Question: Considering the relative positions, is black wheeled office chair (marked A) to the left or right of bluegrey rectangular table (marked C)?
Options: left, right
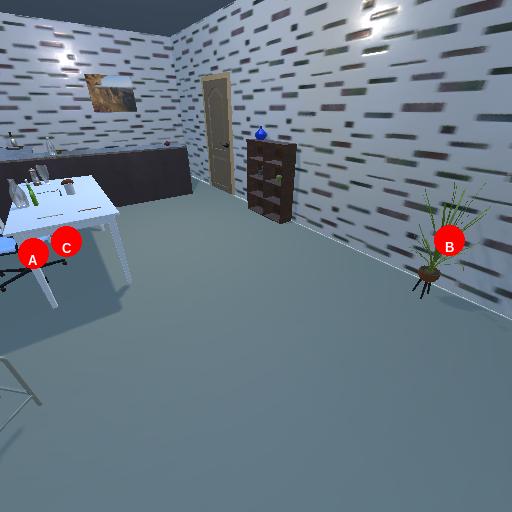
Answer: left